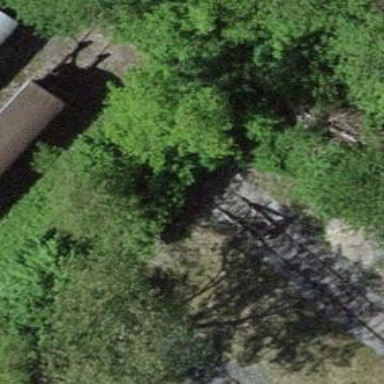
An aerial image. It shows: Railway buffer stop.